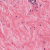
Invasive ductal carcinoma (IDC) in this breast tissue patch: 0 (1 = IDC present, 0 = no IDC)